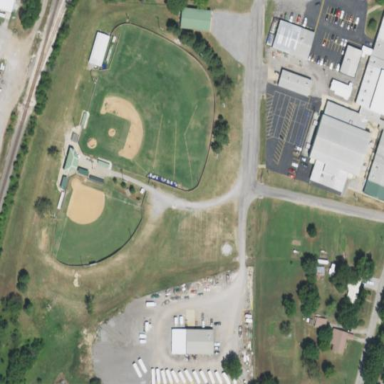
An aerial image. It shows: Baseball pitch for leisure and sports activities.